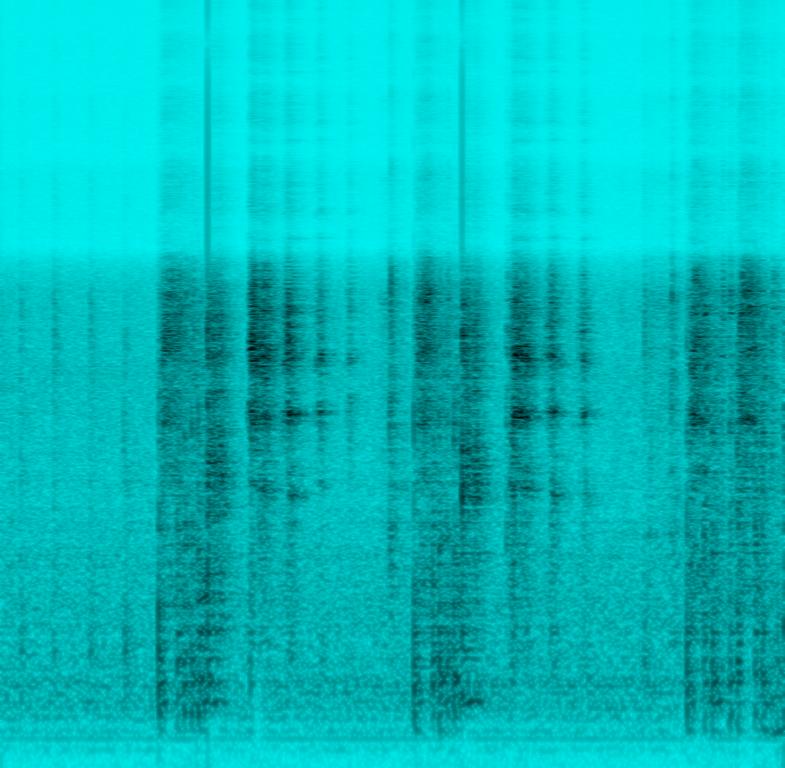
This music is a percussive instrumental. The tempo is fast with a beatboxing rhythm. The beat is a vigorous, rapid, youthful, energetic, enthusiastic imitation of the drum machine. The audio quality is inferior so the music is muffled.